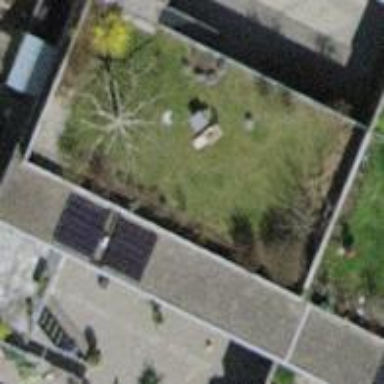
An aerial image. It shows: House with flat roof.